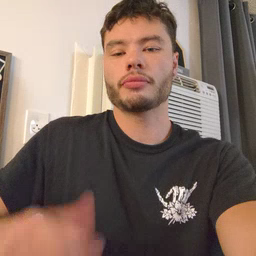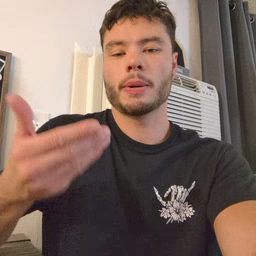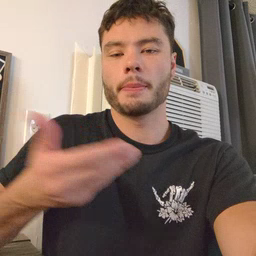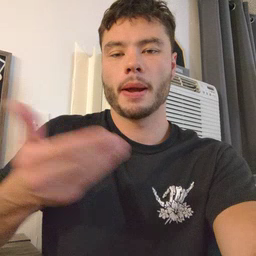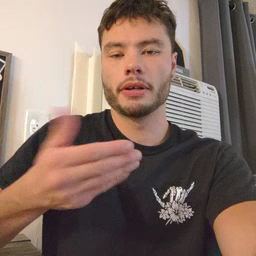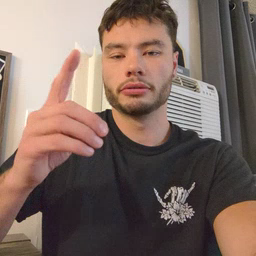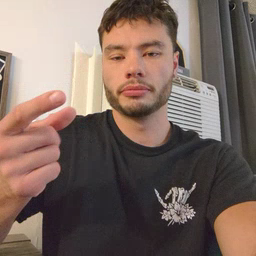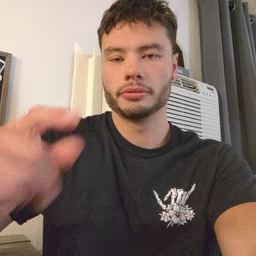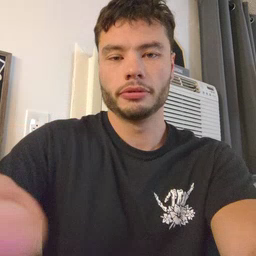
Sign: puppy